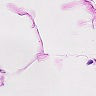
Metastatic tissue present: no